Aerial crown-view tile of a tropical tree (Barro Colorado Island, Panama), acquired 20241112:
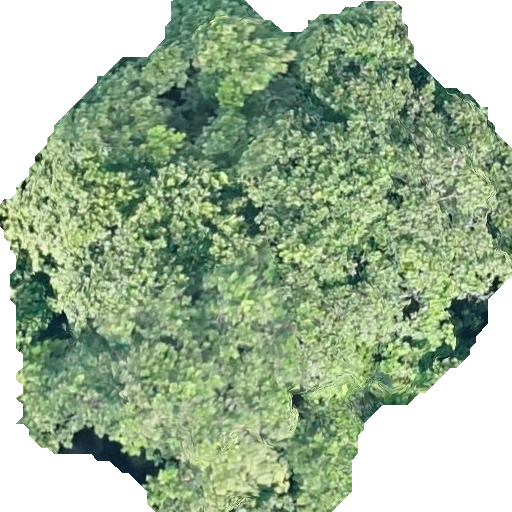
Species: Anacardium excelsum
GBIF accepted scientific name: Anacardium excelsum
Crown area: 313.035 m²